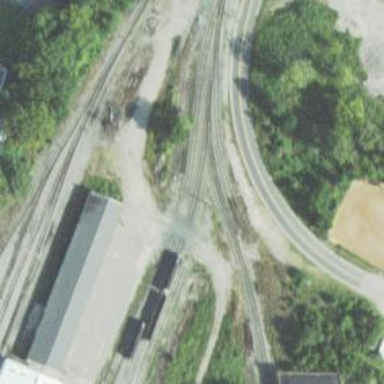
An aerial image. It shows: Railway yard used for servicing trains.